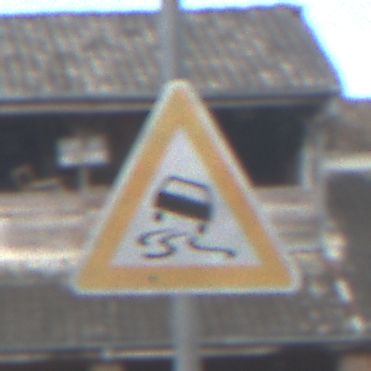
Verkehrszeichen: SchleuderOderRutschgefahr
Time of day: MorningAfternoon
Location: Outdoor (Suburban)
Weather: PartlyCloudy
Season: NotSpecified
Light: Natural